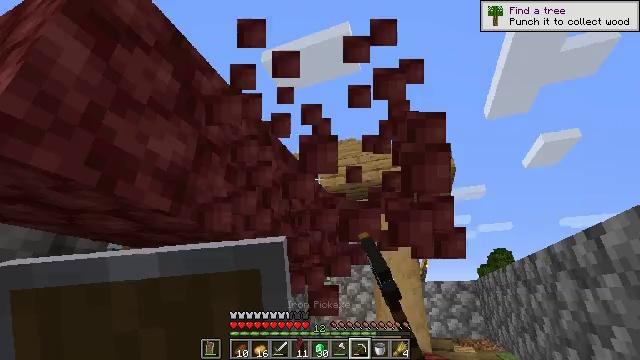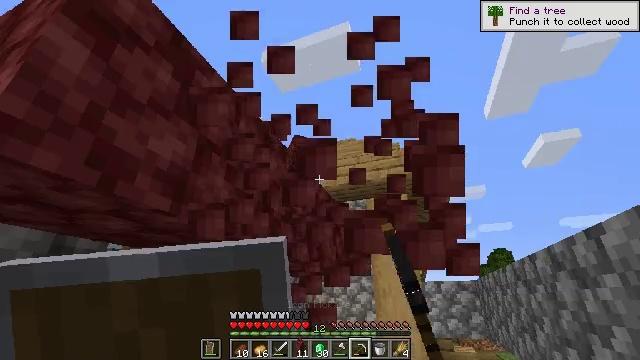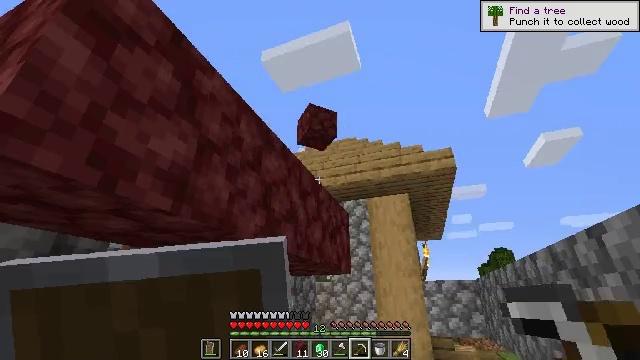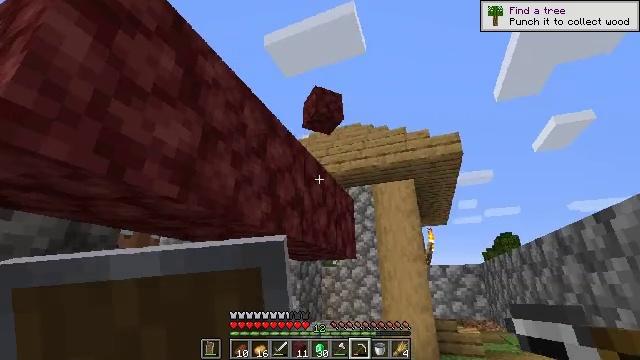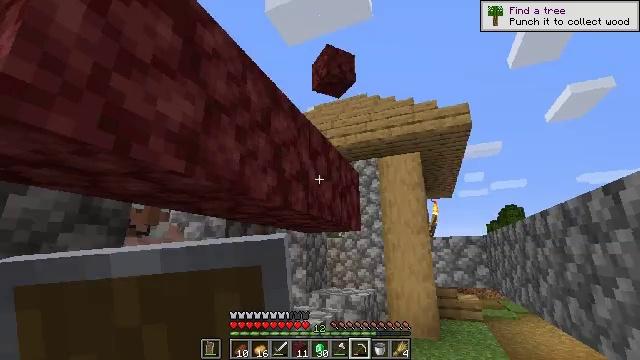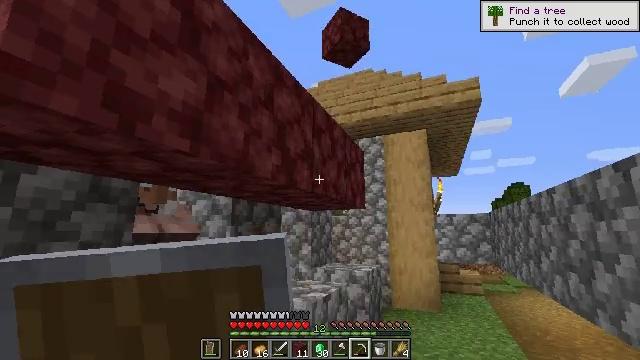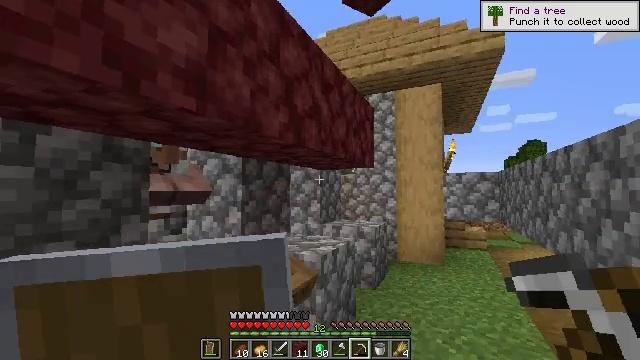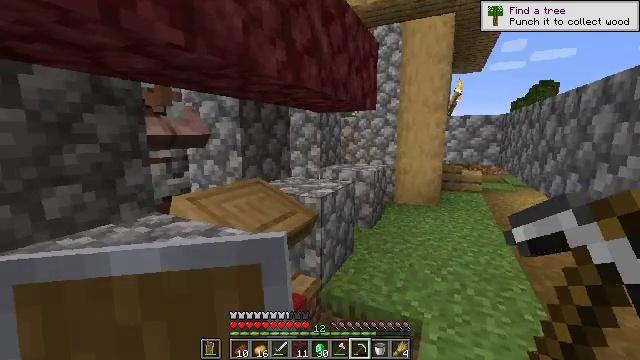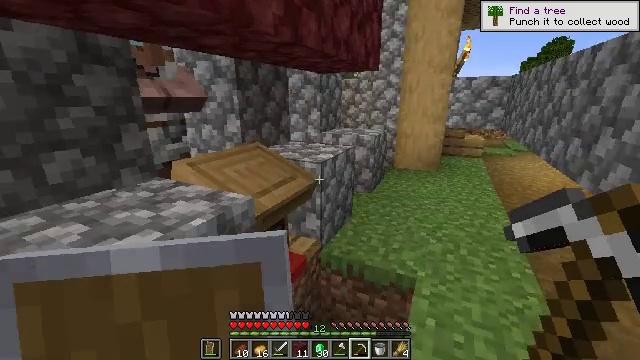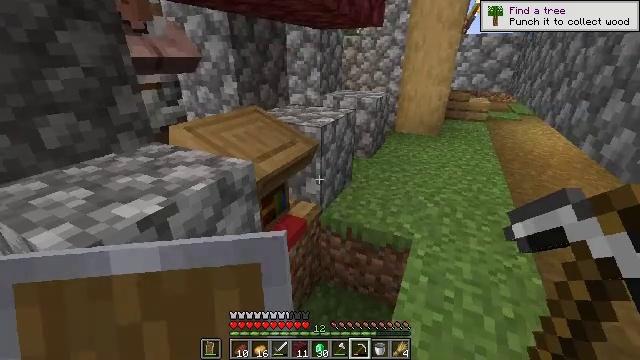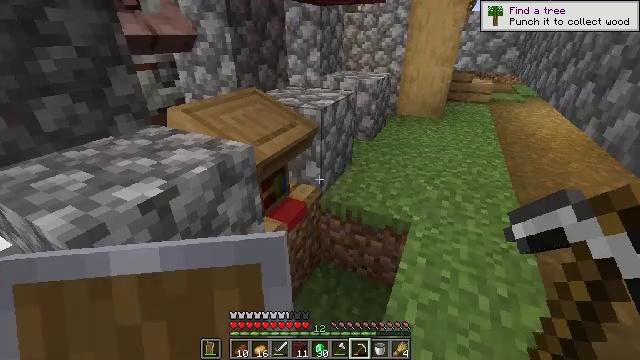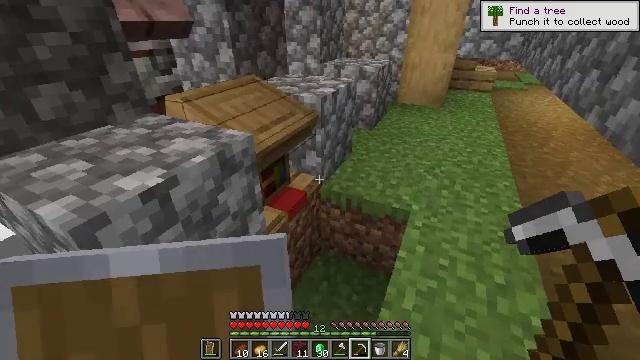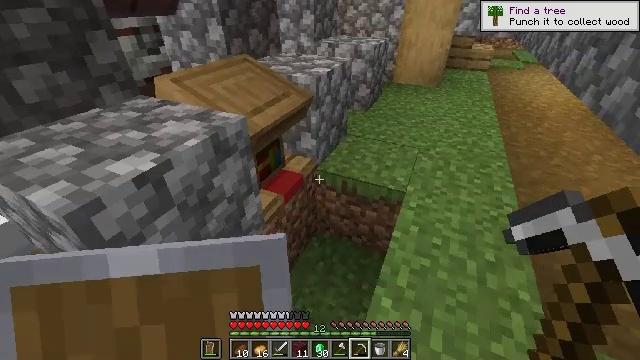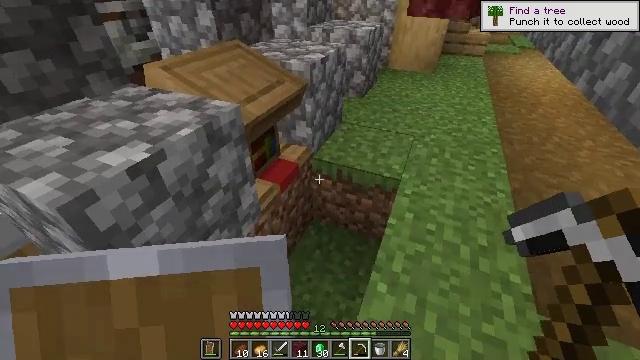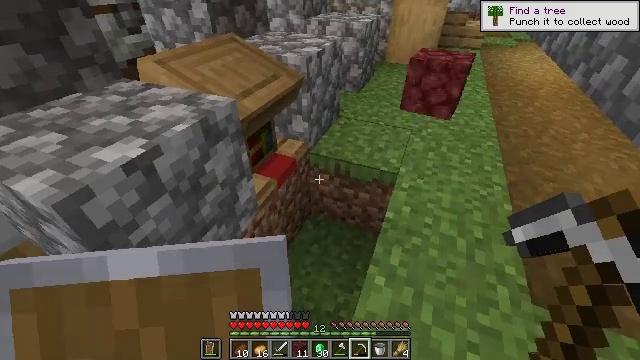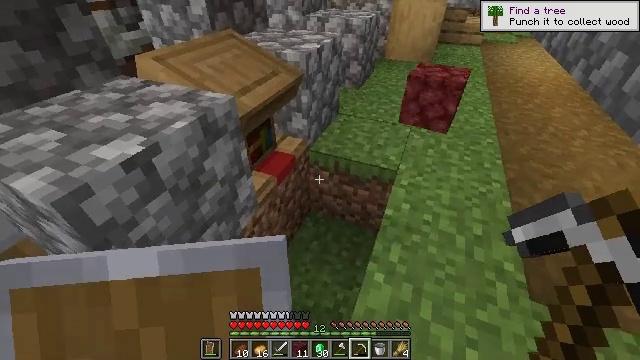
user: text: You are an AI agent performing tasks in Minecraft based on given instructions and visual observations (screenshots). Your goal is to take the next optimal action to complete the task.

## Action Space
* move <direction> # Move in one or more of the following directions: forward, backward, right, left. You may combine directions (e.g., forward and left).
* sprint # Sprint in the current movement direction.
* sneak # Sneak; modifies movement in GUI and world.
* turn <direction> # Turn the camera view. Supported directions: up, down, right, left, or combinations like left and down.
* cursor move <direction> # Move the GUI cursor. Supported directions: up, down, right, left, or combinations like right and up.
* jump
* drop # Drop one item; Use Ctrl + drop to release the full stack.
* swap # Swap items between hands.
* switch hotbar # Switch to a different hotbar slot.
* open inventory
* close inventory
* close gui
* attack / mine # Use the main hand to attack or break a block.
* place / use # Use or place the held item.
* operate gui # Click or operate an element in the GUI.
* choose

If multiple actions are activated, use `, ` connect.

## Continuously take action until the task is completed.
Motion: motion action
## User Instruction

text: Left click on the bell to mine it.
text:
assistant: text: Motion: no_op
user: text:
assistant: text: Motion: no_op
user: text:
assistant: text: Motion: turn left and down
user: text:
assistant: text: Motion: turn left and down
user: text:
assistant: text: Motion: turn left and down
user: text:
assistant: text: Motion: turn left and down
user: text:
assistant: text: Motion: turn down
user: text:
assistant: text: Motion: turn down
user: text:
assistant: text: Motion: turn down
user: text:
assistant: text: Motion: turn down
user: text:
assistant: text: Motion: turn down
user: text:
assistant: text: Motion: turn right and down
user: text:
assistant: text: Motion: turn right and down
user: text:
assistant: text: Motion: turn down
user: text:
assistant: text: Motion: no_op
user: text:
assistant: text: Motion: no_op
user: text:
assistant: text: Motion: no_op
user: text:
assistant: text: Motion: no_op
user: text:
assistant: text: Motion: no_op
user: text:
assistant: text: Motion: no_op
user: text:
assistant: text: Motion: move forward and move right
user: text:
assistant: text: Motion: move forward and move right
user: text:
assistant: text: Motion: move forward and move right, turn left and down
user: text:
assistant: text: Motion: move forward and move right, turn left and down
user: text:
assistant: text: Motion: move forward and move right, turn left
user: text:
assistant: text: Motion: move right, turn left
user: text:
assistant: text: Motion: move right, turn left and up
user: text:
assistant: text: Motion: turn left and up
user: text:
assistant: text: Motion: turn left and up
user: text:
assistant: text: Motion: turn left and up